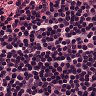
Metastatic tissue present: no